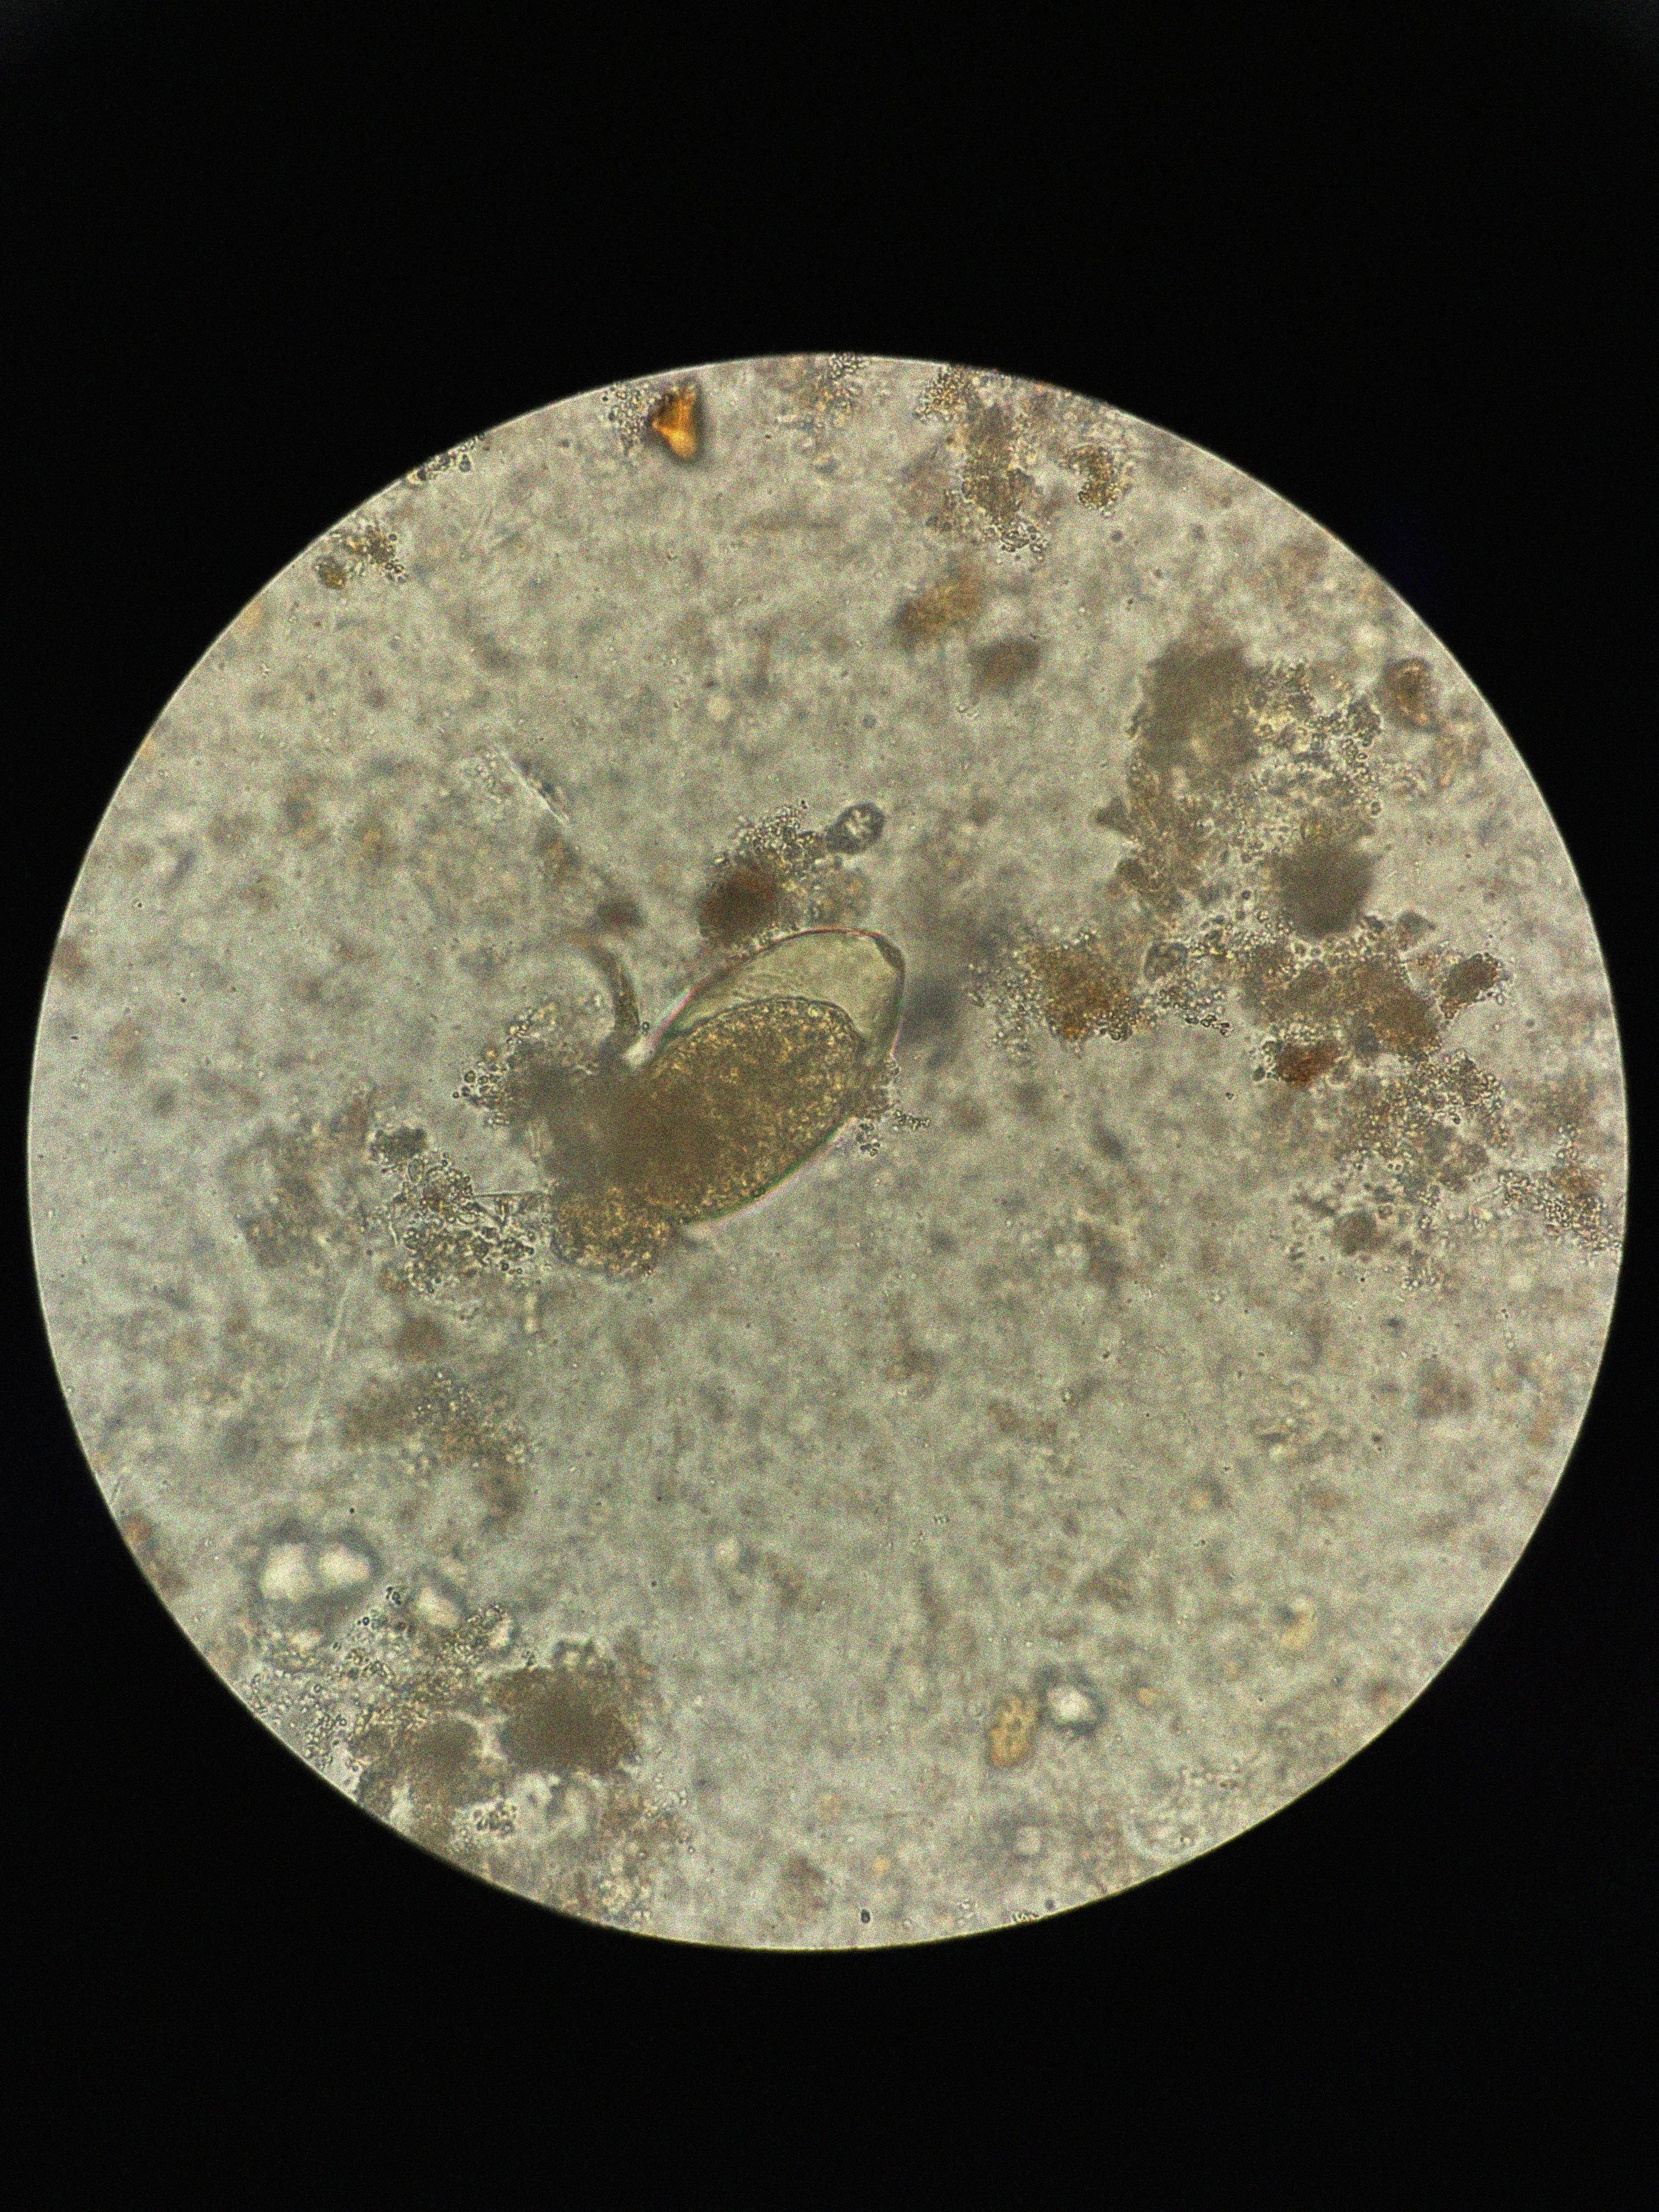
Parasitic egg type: Fasciolopsis buski